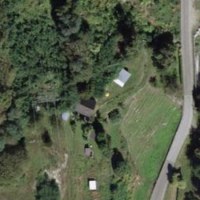
EUNIS habitat code: 52
Species observed at this site:
Phytolacca americana